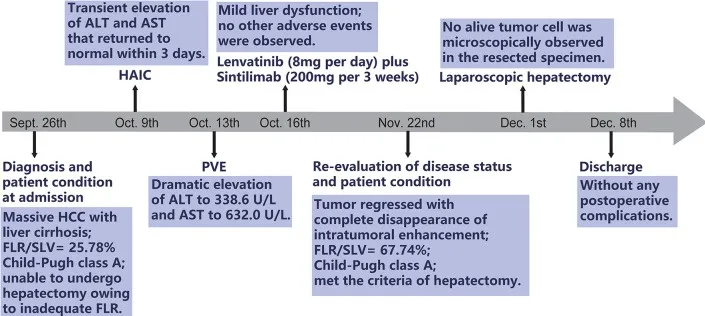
The timeline of clinical events. HCC, hepatocellular carcinoma; FLR, future liver remnant; SLV, standard liver volume; HAIC, hepatic artery infusion chemotherapy; ALT, alanine transaminase; AST, aspartate aminotransferase; PVE, portal vein embolization.
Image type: chart (chart)